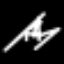
Label: chair